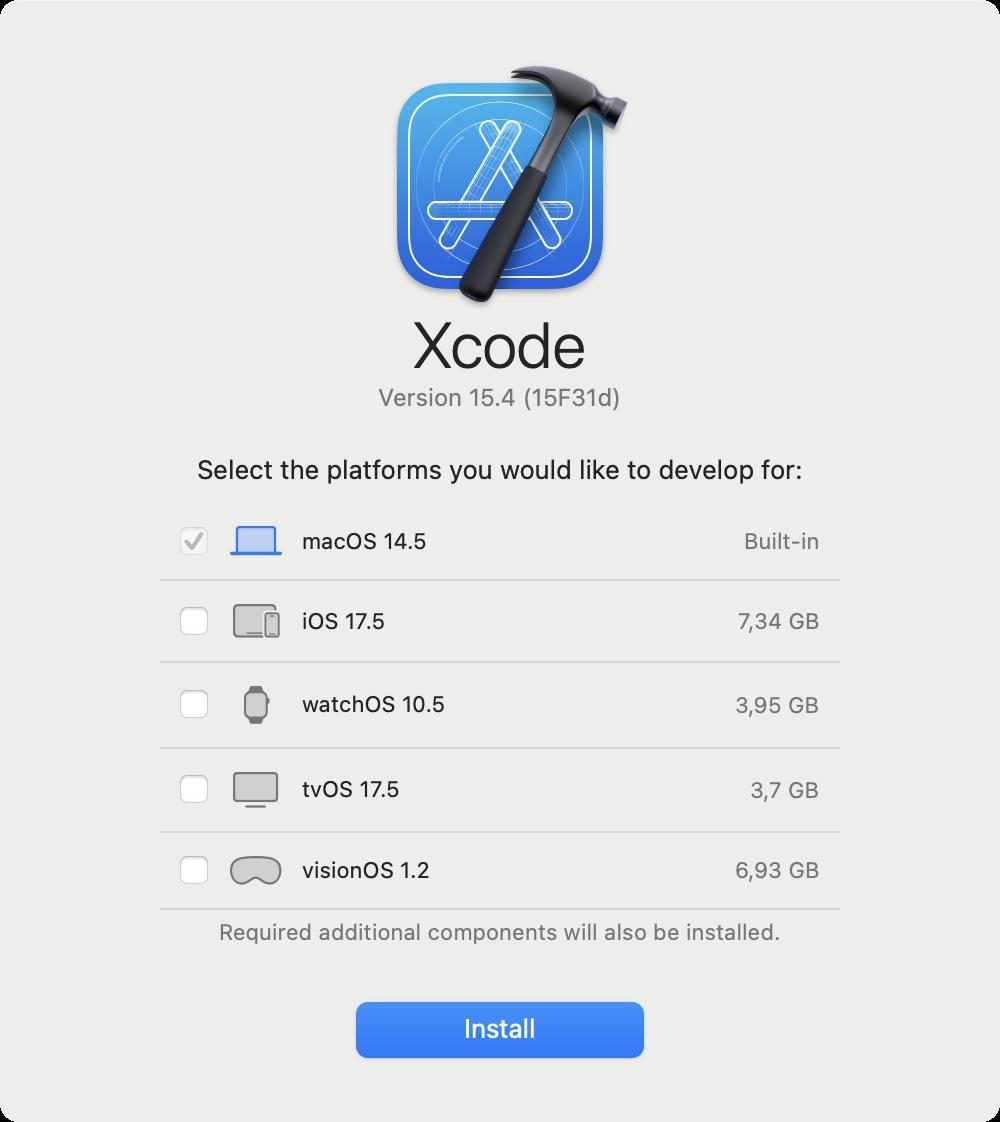
Accessibility tree:
{"name": "Xcode", "role": "AXWindow", "description": null, "role_description": "dialog", "value": null, "position": "614.00;160.00", "size": "500;561", "children": [{"name": null, "role": "AXGroup", "description": null, "role_description": "group", "value": null, "position": "0.00;0.00", "size": "500;561", "children": [{"name": null, "role": "AXImage", "description": "application icon", "role_description": "image", "value": null, "position": "186.00;29.00", "size": "128;128", "children": []}, {"name": null, "role": "AXStaticText", "description": null, "role_description": "text", "value": "Xcode", "position": "206.50;152.93", "size": "87;38", "children": []}, {"name": null, "role": "AXStaticText", "description": null, "role_description": "text", "value": "Version 15.4 (15F31d)", "position": "189.00;190.93", "size": "122;15", "children": []}, {"name": null, "role": "AXStaticText", "description": null, "role_description": "text", "value": "Select the platforms you would like to develop for:", "position": "98.50;226.68", "size": "303;16", "children": []}, {"name": null, "role": "AXCheckBox", "description": "macOS 14.5", "role_description": "checkbox", "value": 1, "position": "90.00;261.50", "size": "124;18", "children": []}, {"name": null, "role": "AXStaticText", "description": null, "role_description": "text", "value": "Built-in", "position": "372.00;263.50", "size": "38;14", "children": []}, {"name": null, "role": "AXCheckBox", "description": "iOS 17.5", "role_description": "checkbox", "value": 0, "position": "90.00;300.50", "size": "103;20", "children": []}, {"name": null, "role": "AXStaticText", "description": null, "role_description": "text", "value": "7,34 GB", "position": "369.00;303.50", "size": "41;14", "children": []}, {"name": null, "role": "AXCheckBox", "description": "watchOS 10.5", "role_description": "checkbox", "value": 0, "position": "90.00;341.50", "size": "133;22", "children": []}, {"name": null, "role": "AXStaticText", "description": null, "role_description": "text", "value": "3,95 GB", "position": "367.50;345.50", "size": "42;14", "children": []}, {"name": null, "role": "AXCheckBox", "description": "tvOS 17.5", "role_description": "checkbox", "value": 0, "position": "90.00;384.50", "size": "110;21", "children": []}, {"name": null, "role": "AXStaticText", "description": null, "role_description": "text", "value": "3,7 GB", "position": "375.00;388.00", "size": "35;14", "children": []}, {"name": null, "role": "AXCheckBox", "description": "visionOS 1.2", "role_description": "checkbox", "value": 0, "position": "90.00;426.50", "size": "125;18", "children": []}, {"name": null, "role": "AXStaticText", "description": null, "role_description": "text", "value": "6,93 GB", "position": "367.50;428.25", "size": "42;14", "children": []}, {"name": null, "role": "AXStaticText", "description": null, "role_description": "text", "value": "Required additional components will also be installed.", "position": "109.50;458.82", "size": "281;14", "children": []}, {"name": null, "role": "AXButton", "description": "Install", "role_description": "button", "value": null, "position": "186.00;503.00", "size": "128;16", "children": []}]}]}